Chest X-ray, PA view. Patient: 53 years old, sex M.
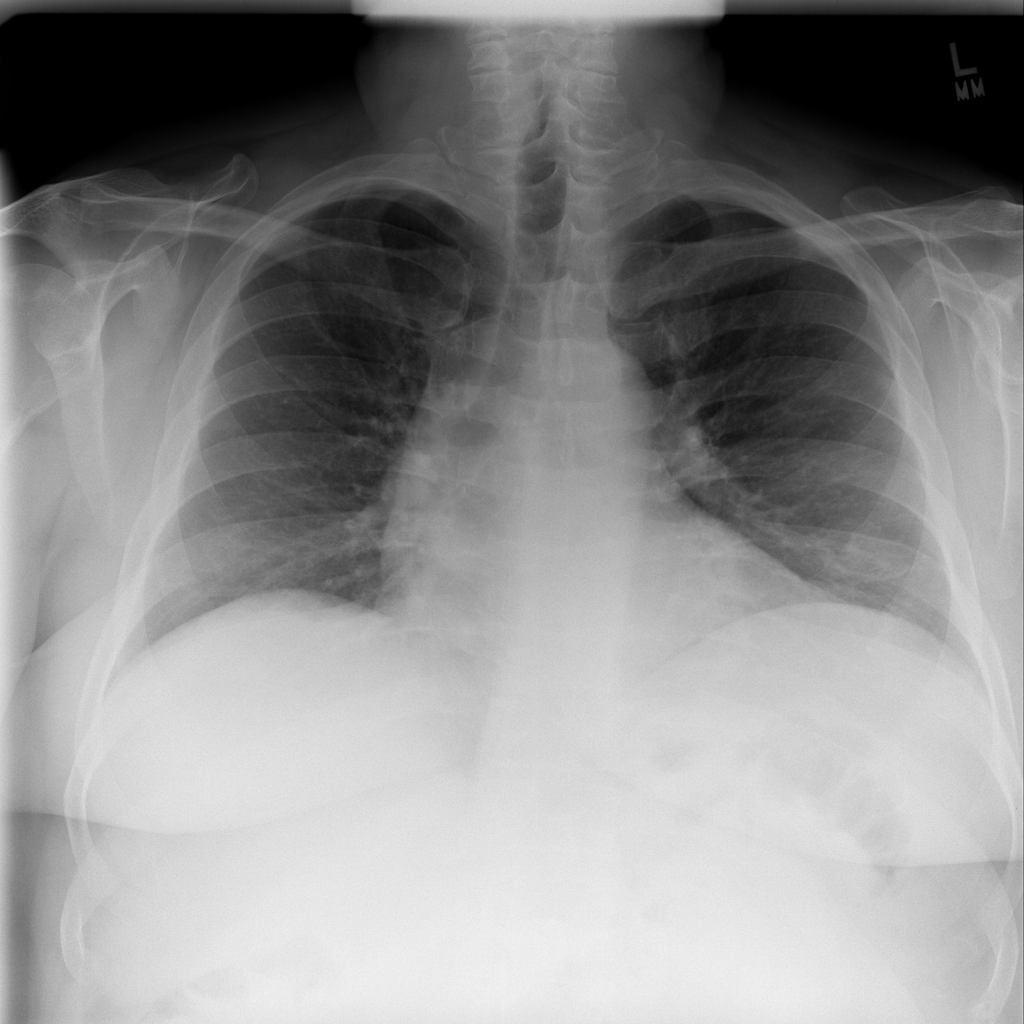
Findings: Atelectasis